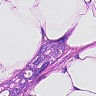
Metastatic tissue present: yes